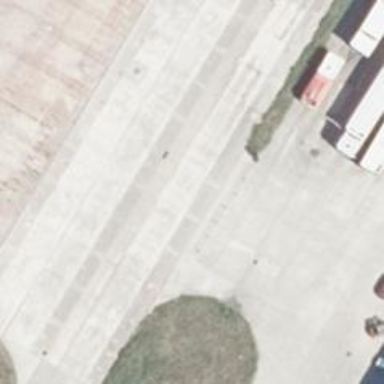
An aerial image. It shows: Service road with concrete surface.